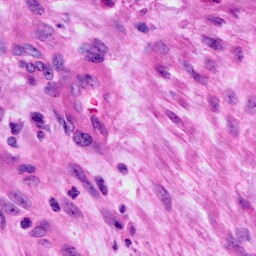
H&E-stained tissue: Cervix